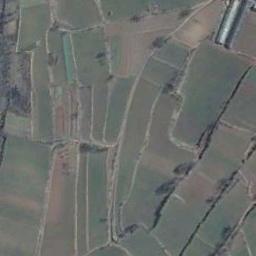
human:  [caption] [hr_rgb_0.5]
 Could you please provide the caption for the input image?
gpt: The terraces on the mountain are green, and the land at the bottom of the mountain is yellow .

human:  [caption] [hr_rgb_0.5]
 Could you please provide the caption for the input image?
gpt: Many green plants are on the terrace .

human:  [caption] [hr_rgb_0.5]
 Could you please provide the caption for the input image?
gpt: There are bare and green terrace .

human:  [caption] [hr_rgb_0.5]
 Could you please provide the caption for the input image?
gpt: A large layer of brown and green mixed terraces .

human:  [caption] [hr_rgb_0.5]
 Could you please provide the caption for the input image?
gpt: There are many green terraces of different sizes .